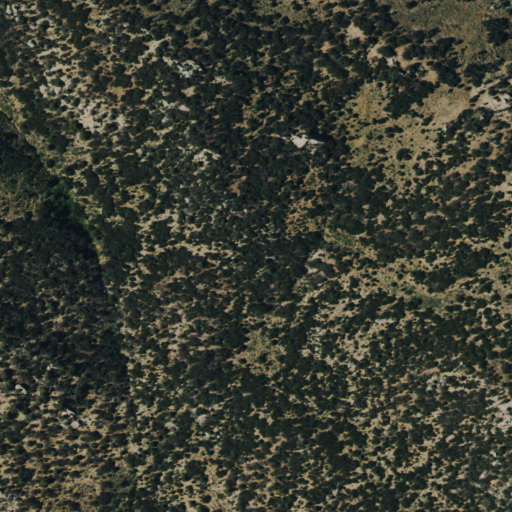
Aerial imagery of mountains in Nevada named Kern Mountains containing evergreen forest and shrub